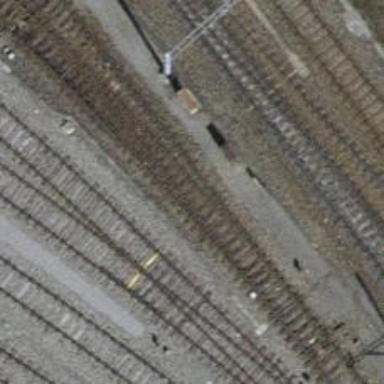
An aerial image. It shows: Railway switch.